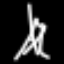
Label: The Eiffel Tower